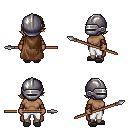
a pixel art fantasy rpg character, female body template, human, dark skin, brown cape, white pants, blonde swoop hairstyle, metal helm, cloth bracers, gray slippers, spear, four views (front, back, left, right), 2x2 character sprite sheet, small pixel art, hard edges, no anti-aliasing